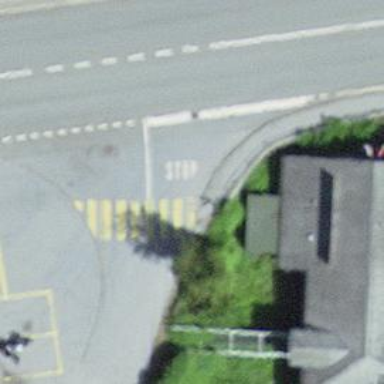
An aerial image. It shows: Uncontrolled zebra crossing on the road.